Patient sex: M
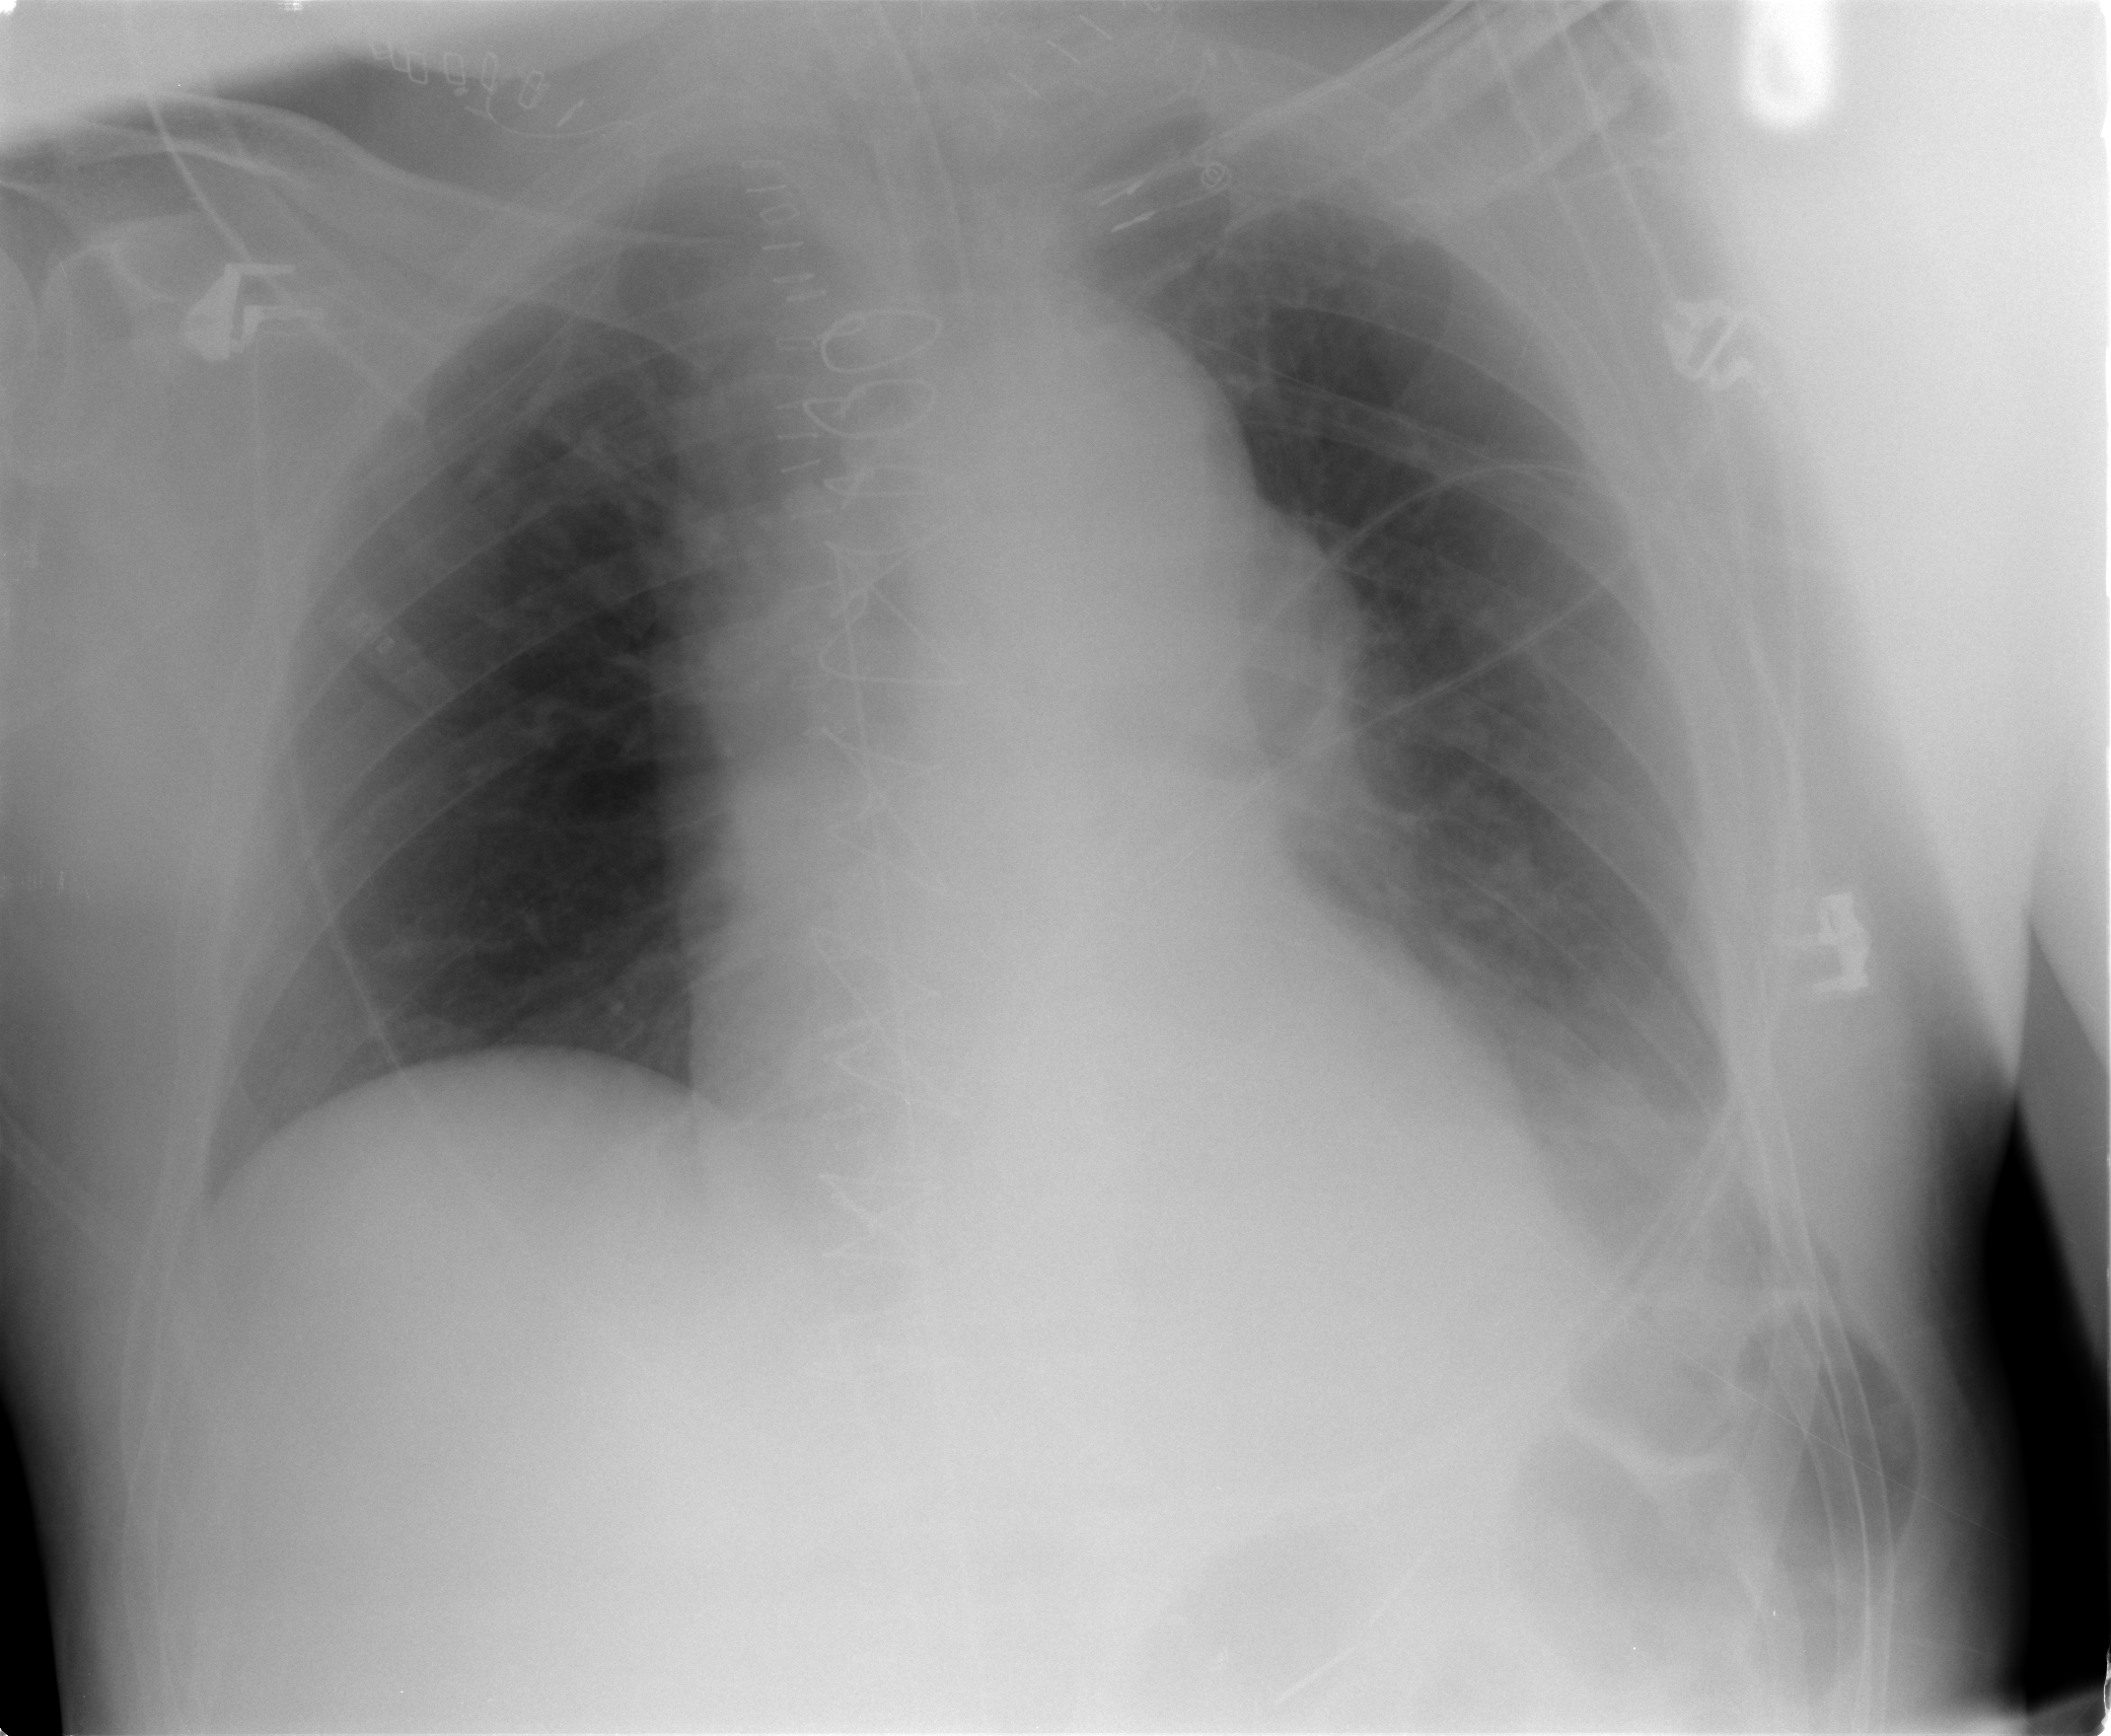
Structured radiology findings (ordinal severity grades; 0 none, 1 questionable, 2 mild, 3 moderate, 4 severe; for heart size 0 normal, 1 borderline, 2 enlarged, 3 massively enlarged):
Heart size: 0
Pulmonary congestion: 0
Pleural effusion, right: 0
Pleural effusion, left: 1
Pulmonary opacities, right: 0
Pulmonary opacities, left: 0
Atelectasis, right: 0
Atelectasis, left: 2